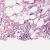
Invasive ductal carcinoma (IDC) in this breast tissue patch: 0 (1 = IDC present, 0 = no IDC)